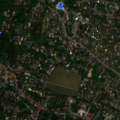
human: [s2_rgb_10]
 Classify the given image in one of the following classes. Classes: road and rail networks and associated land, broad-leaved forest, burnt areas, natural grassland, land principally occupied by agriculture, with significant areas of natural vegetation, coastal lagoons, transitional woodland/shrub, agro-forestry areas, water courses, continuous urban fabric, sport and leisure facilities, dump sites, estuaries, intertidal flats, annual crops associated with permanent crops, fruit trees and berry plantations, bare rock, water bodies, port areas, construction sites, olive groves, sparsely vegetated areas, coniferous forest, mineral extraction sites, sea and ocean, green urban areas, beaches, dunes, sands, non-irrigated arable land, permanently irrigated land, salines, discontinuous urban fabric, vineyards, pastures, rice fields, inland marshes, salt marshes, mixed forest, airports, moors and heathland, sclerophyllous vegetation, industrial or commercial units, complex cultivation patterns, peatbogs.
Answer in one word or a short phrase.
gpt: continuous urban fabric, discontinuous urban fabric, broad-leaved forest